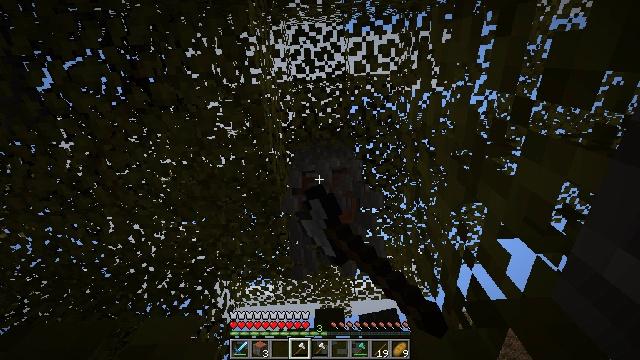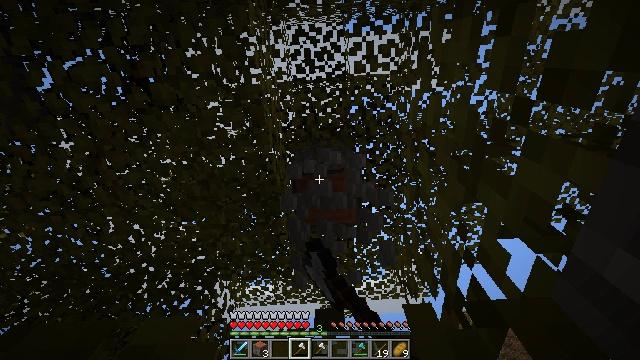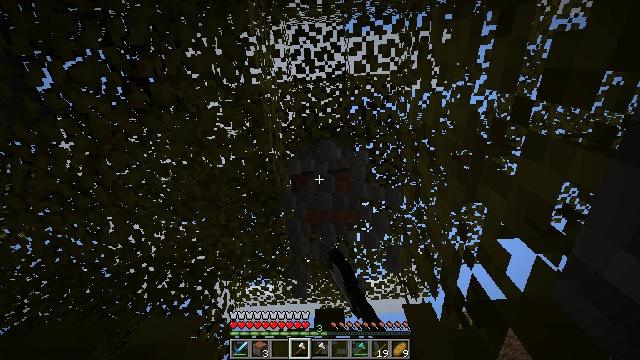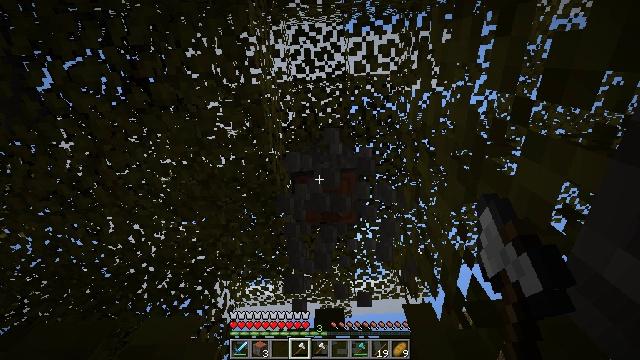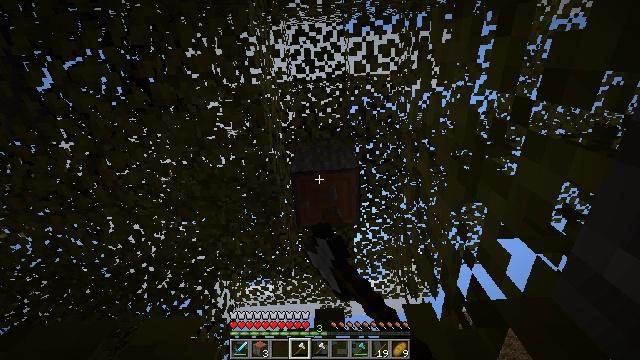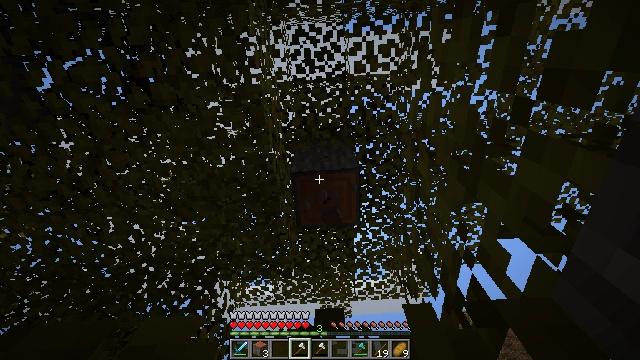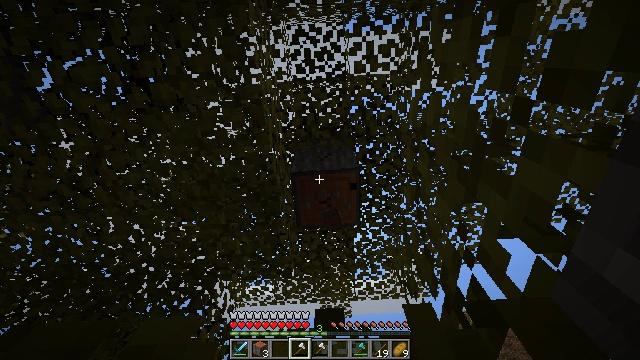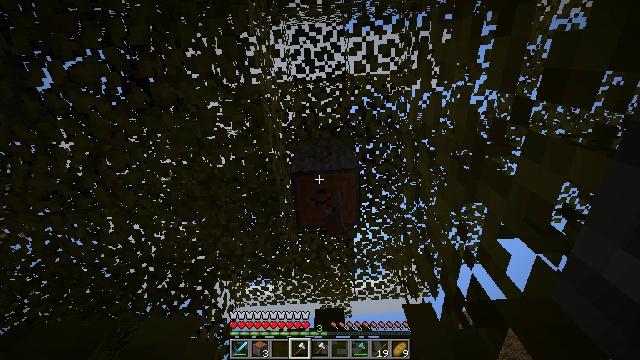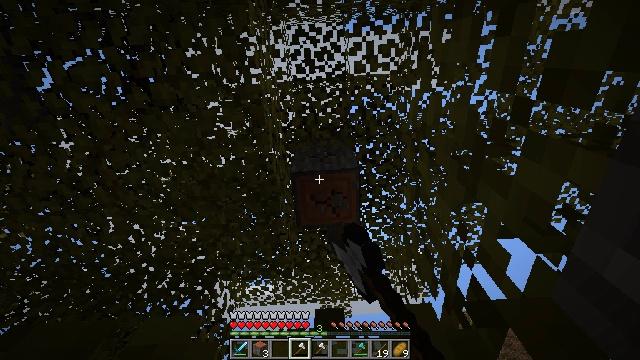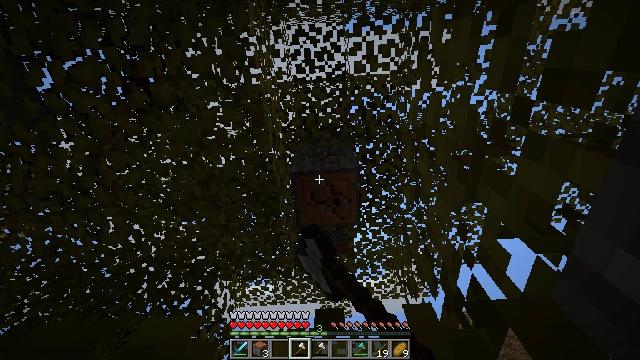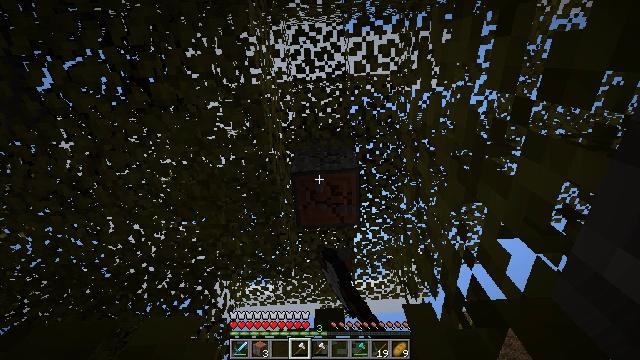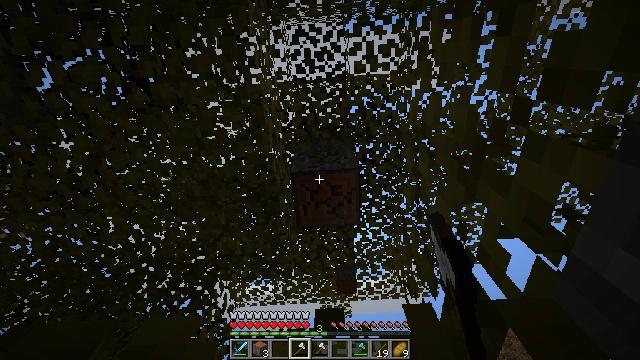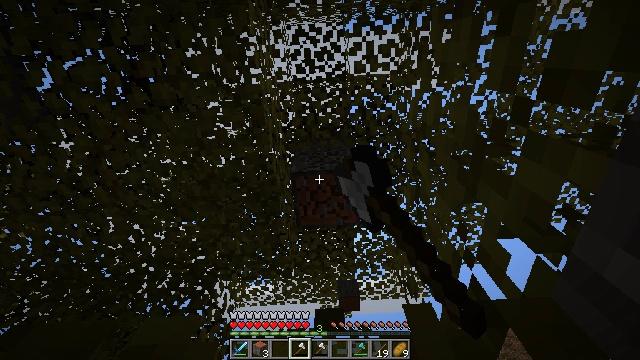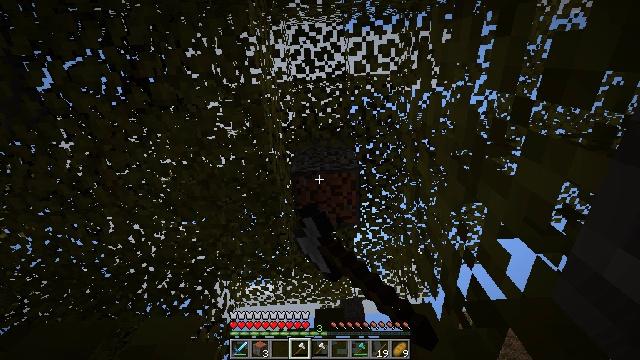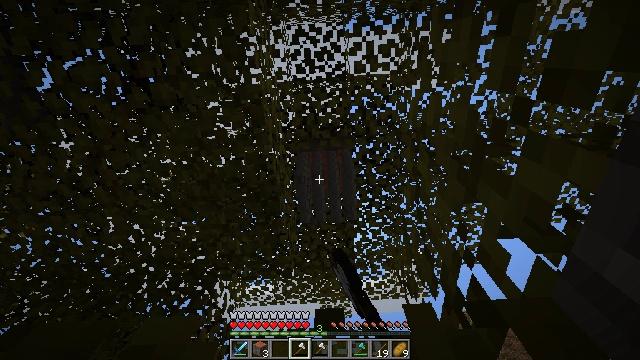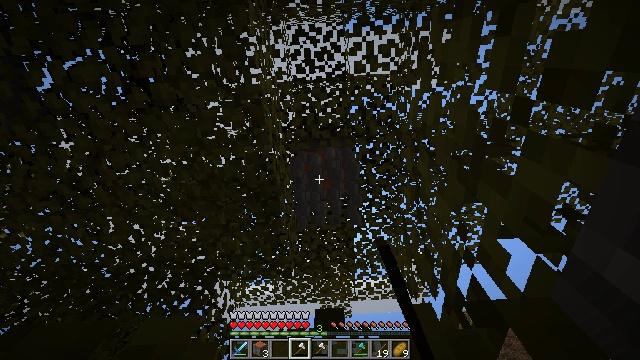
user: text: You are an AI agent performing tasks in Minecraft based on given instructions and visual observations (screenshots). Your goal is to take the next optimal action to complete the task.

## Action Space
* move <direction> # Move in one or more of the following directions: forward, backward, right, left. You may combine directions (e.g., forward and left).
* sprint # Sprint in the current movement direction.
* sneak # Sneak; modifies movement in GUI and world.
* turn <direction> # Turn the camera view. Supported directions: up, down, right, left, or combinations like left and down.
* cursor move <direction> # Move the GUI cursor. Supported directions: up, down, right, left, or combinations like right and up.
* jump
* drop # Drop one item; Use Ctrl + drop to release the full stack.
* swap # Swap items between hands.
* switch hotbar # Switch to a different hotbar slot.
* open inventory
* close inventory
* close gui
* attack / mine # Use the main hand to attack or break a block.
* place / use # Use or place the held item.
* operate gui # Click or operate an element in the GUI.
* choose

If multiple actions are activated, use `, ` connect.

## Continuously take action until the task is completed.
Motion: motion action
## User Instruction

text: Mine acacia log from the tree's trunk.
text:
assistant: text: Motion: attack / mine
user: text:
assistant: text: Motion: attack / mine
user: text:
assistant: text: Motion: attack / mine
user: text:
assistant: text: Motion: attack / mine
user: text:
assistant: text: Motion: attack / mine
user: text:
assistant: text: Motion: attack / mine
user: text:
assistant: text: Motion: attack / mine
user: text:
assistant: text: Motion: attack / mine
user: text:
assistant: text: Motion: attack / mine
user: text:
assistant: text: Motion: attack / mine
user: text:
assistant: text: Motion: attack / mine
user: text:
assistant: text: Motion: attack / mine
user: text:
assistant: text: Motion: attack / mine
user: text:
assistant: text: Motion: attack / mine
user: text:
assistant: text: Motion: attack / mine
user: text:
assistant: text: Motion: attack / mine
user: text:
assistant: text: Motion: attack / mine
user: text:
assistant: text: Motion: attack / mine
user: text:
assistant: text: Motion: attack / mine
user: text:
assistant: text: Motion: attack / mine
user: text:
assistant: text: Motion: attack / mine
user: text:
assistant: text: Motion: attack / mine
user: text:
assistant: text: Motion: attack / mine
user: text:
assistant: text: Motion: attack / mine
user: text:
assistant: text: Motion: attack / mine
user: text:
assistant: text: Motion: attack / mine
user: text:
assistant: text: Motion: attack / mine
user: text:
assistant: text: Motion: attack / mine
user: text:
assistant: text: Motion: attack / mine
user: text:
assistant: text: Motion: attack / mine